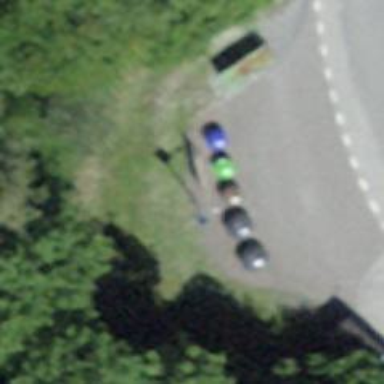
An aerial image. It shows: Recycling container at amenity designated for recycling.